Question: I have following javascript:
'''
$(function(){
$table = $('#myTable')
.tablesorter({
theme: 'blue',
widthFixed: true,
headerTemplate: '{content} {icon}',
widgets: ['zebra','filter'],
widgetOptions: {
zebra: ["even", "odd"],
// filter_anyMatch replaced! Instead use the filter_external option
// Set to use a jQuery selector (or jQuery object) pointing to the
// external filter (column specific or any match)
filter_external : '.search',
// add a default type search to the first name column
filter_defaultFilter: { 1 : '~{query}' },
// include column filters
filter_columnFilters: true,
filter_placeholder: { search : 'Search...' },
filter_saveFilters : true,
filter_reset: '.reset'
}
})
// needed for pager plugin to know when to calculate filtered rows/pages
.addClass('hasFilters')
.tablesorterPager({
container: $(".table-pager"),
output: '{page} of {filteredPages} ({filteredRows})',
size: 5
});
$('#search').quicksearch('table tbody tr', {
delay: 500,
show: function () {
$(this).removeClass('filtered');
$table.trigger('pageSet'); // reset to page 1 & update display
},
hide: function () {
$(this).hide().addClass('filtered');
$table.trigger('pageSet'); // reset to page 1 & update display
},
onAfter: function () {
$table.trigger('update.pager');
}
});
});
(function(b,k,q,r){b.fn.quicksearch=function(l,p){var m,n,h,e,f="",g=this,a=b.extend({delay:100,selector:null,stripeRows:null,loader:null,noResults:"",matchedResultsCount:0,bind:"keyup",onBefore:function(){},onAfter:function(){},show:function(){this.style.display=""},hide:function(){this.style.display="none"},prepareQuery:function(a){return a.toLowerCase().split(" ")},testQuery:function(a,b,d){for(d=0;d<a.length;d+=1)if(-1===b.indexOf(a[d]))return!1;return!0}},p);this.go=function(){for(var c=0,b=
0,d=!0,e=a.prepareQuery(f),g=0===f.replace(" ","").length,c=0,k=h.length;c<k;c++)g||a.testQuery(e,n[c],h[c])?(a.show.apply(h[c]),d=!1,b++):a.hide.apply(h[c]);d?this.results(!1):(this.results(!0),this.stripe());this.matchedResultsCount=b;this.loader(!1);a.onAfter();return this};this.search=function(a){f=a;g.trigger()};this.currentMatchedResults=function(){return this.matchedResultsCount};this.stripe=function(){if("object"===typeof a.stripeRows&&null!==a.stripeRows){var c=a.stripeRows.join(" "),f=a.stripeRows.length;
e.not(":hidden").each(function(d){b(this).removeClass(c).addClass(a.stripeRows[d%f])})}return this};this.strip_html=function(a){a=a.replace(RegExp("<[^<]+>","g"),"");return a=b.trim(a.toLowerCase())};this.results=function(c){"string"===typeof a.noResults&&""!==a.noResults&&(c?b(a.noResults).hide():b(a.noResults).show());return this};this.loader=function(c){"string"===typeof a.loader&&""!==a.loader&&(c?b(a.loader).show():b(a.loader).hide());return this};this.cache=function(){e=b(l);"string"===typeof a.noResults&&
""!==a.noResults&&(e=e.not(a.noResults));n=("string"===typeof a.selector?e.find(a.selector):b(l).not(a.noResults)).map(function(){return g.strip_html(this.innerHTML)});h=e.map(function(){return this});f=f||this.val()||"";return this.go()};this.trigger=function(){this.loader(!0);a.onBefore();k.clearTimeout(m);m=k.setTimeout(function(){g.go()},a.delay);return this};this.cache();this.results(!0);this.stripe();this.loader(!1);return this.each(function(){b(this).on(a.bind,function(){f=b(this).val();g.trigger()})})}})(jQuery,
this,document);
'''
following html:
'''
<form>
<div>
<input id="search" type="search" placeholder="Search" />
</div>
</form>
<div class="table-pager">Show
<select class="pagesize">
<option selected="selected" value="5">5</option>
<option value="10">10</option>
</select>entries | <span class="pagedisplay"></span> |
<button type="button" class="btn prev">&larr;</button>
<button type="button" class="btn next">&rarr;</button>
</div>
<table id="myTable">
<thead>
<tr>
<th>One</th>
<th>Two</th>
<th>Three</th>
<th>Four</th>
</tr>
</thead>
<tbody>
<tr>
<td>abc 123</td>
<td>10</td>
<td>Koala</td>
<td>http://www.google.com</td>
</tr>
<tr>
<td>abc 1</td>
<td>234</td>
<td>Ox</td>
<td>http://www.yahoo.com</td>
</tr>
<tr>
<td>abc 9</td>
<td>10</td>
<td>Girafee</td>
<td>http://www.facebook.com</td>
</tr>
<tr>
<td>zyx 24</td>
<td>767</td>
<td>Bison</td>
<td>http://www.whitehouse.gov/</td>
</tr>
<tr>
<td>abc 11</td>
<td>3</td>
<td>Chimp</td>
<td>http://www.ucla.edu/</td>
</tr>
<tr>
<td>abc 2</td>
<td>56</td>
<td>Elephant</td>
<td>http://www.wikipedia.org/</td>
</tr>
<tr>
<td>abc 9</td>
<td>155</td>
<td>Lion</td>
<td>http://www.nytimes.com/</td>
</tr>
<tr>
<td>ABC 10</td>
<td>87</td>
<td>Zebra</td>
<td>http://www.google.com</td>
</tr>
<tr>
<td>zyx 1</td>
<td>999</td>
<td>Koala</td>
<td>http://www.mit.edu/</td>
</tr>
<tr>
<td>zyx 12</td>
<td>0</td>
<td>Llama</td>
<td>http://www.nasa.gov/</td>
</tr>
<tr>
<td>abc 111</td>
<td>10</td>
<td>Koala</td>
<td>http://www.google.com</td>
</tr>
<tr>
<td>abc 1</td>
<td>234</td>
<td>Ox</td>
<td>http://www.yahoo.com</td>
</tr>
<tr>
<td>abc 9</td>
<td>10</td>
<td>Girafee</td>
<td>http://www.facebook.com</td>
</tr>
<tr>
<td>zyx 24</td>
<td>767</td>
<td>Bison</td>
<td>http://www.whitehouse.gov/</td>
</tr>
<tr>
<td>abc 11</td>
<td>3</td>
<td>Chimp</td>
<td>http://www.ucla.edu/</td>
</tr>
<tr>
<td>abc 2</td>
<td>56</td>
<td>Elephant</td>
<td>http://www.wikipedia.org/</td>
</tr>
<tr>
<td>abc 9</td>
<td>155</td>
<td>Lion</td>
<td>http://www.nytimes.com/</td>
</tr>
<tr>
<td>ABC 10</td>
<td>87</td>
<td>Zebra</td>
<td>http://www.google.com</td>
</tr>
<tr>
<td>zyx 1</td>
<td>999</td>
<td>Koala</td>
<td>http://www.mit.edu/</td>
</tr>
<tr>
<td>zyx 12</td>
<td>0</td>
<td>Llama</td>
<td>http://www.nasa.gov/</td>
</tr>
<tr>
<td>abc 222</td>
<td>10</td>
<td>Koala</td>
<td>http://www.google.com</td>
</tr>
<tr>
<td>abc 1</td>
<td>234</td>
<td>Ox</td>
<td>http://www.yahoo.com</td>
</tr>
<tr>
<td>abc 9</td>
<td>10</td>
<td>Girafee</td>
<td>http://www.facebook.com</td>
</tr>
<tr>
<td>zyx 24</td>
<td>767</td>
<td>Bison</td>
<td>http://www.whitehouse.gov/</td>
</tr>
<tr>
<td>abc 11</td>
<td>3</td>
<td>Chimp</td>
<td>http://www.ucla.edu/</td>
</tr>
<tr>
<td>abc 2</td>
<td>56</td>
<td>Elephant</td>
<td>http://www.wikipedia.org/</td>
</tr>
<tr>
<td>abc 9</td>
<td>155</td>
<td>Lion</td>
<td>http://www.nytimes.com/</td>
</tr>
<tr>
<td>ABC 10</td>
<td>87</td>
<td>Zebra</td>
<td>http://www.google.com</td>
</tr>
<tr>
<td>zyx 1</td>
<td>999</td>
<td>Koala</td>
<td>http://www.mit.edu/</td>
</tr>
<tr>
<td>zyx 12</td>
<td>0</td>
<td>Llama</td>
<td>http://www.nasa.gov/</td>
</tr>
</tbody>
</table>
'''
It works almost good. I have one issue only.
When I click 'X' to reset filter - nothings to happens.
desired result - filter should reset and table should update.
Also I have a problem when I erase symbols in search field - table don't update

How to fix this issue?
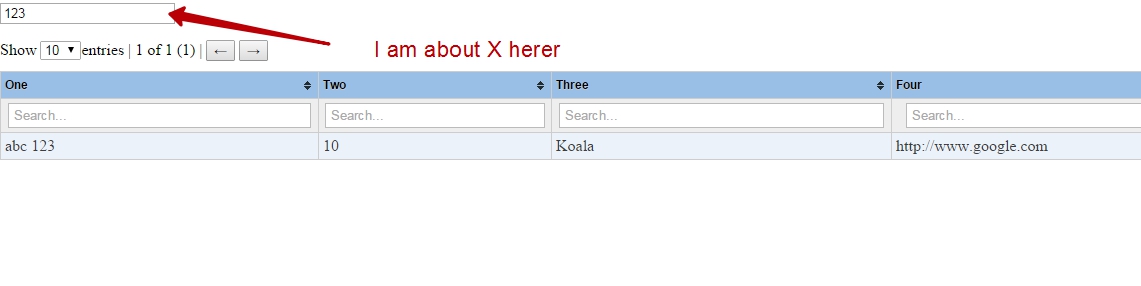
Answer: It looks like the <URL> no longer works properly.
So, instead of using the quicksearch plugin, you could use the filter widget to match content in all columns:
'''
<input class="search" type="search" data-column="all">
'''
then include that input as an external filter, and hide the filter row
'''
filter_external : '.search',
filter_columnFilters: false
'''
To do the same thing, and have the "x" in the input work properly.
Full code & <URL>:
'''
$(function () {
$table = $('#myTable')
.tablesorter({
theme: 'blue',
widthFixed: true,
headerTemplate: '{content} {icon}',
widgets: ['zebra', 'filter'],
widgetOptions: {
zebra: ["even", "odd"],
filter_external: '.search',
filter_columnFilters: false
}
})
.tablesorterPager({
container: $(".table-pager"),
output: '{page} of {filteredPages} ({filteredRows})',
size: 5
});
});
'''